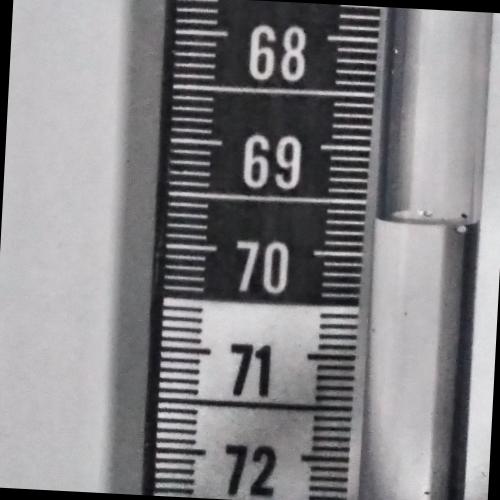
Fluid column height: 69.7 cm